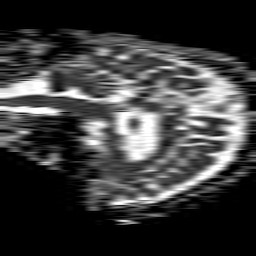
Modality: ADC
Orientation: sagittal
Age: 66
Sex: male
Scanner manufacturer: philips
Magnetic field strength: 1.5 T
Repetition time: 4.6 s
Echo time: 0.09059 s